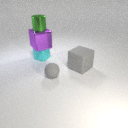
large gray rubber cube to the right of small cyan rubber cube